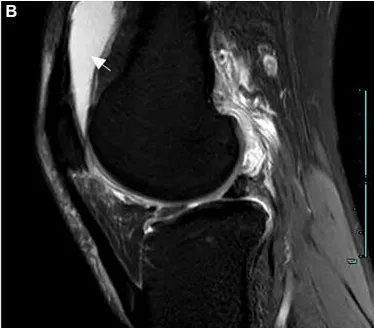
MRI examination of the right knee joint. (B) The arrow points towards joint cavity effusion.
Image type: radiology (mri)